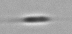
Label: Cylindrotheca_morphotype1